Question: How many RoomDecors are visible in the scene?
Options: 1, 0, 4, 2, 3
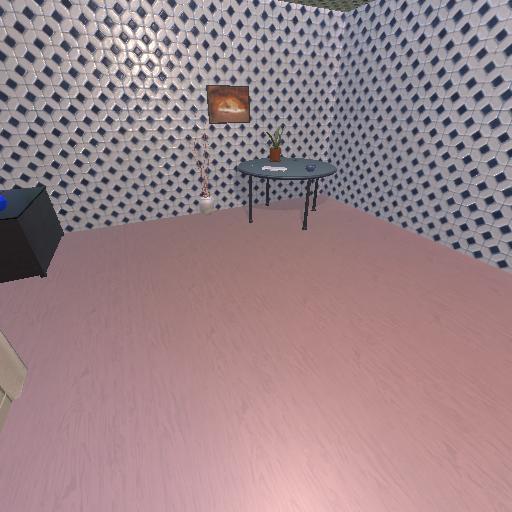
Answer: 1